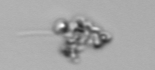
Label: detritus